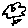
Label: flower